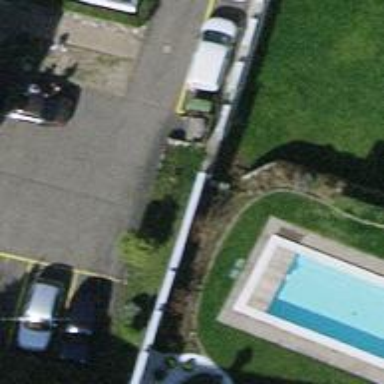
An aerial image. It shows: Hedge barrier.